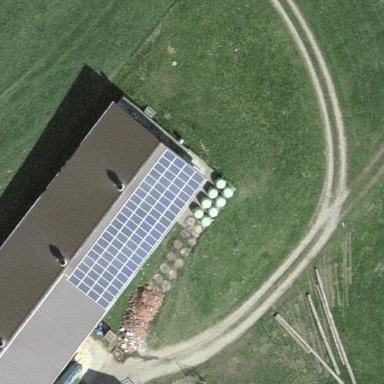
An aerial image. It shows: Solar power generator using photovoltaic method with solar photovoltaic panel types.